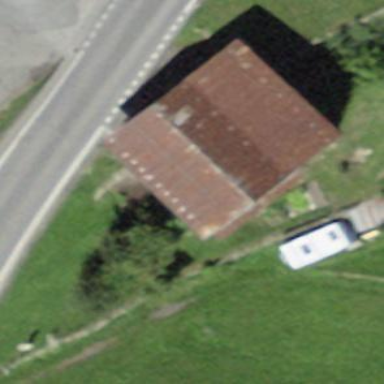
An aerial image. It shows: Shed building.